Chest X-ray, PA view. Patient: 68 years old, sex M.
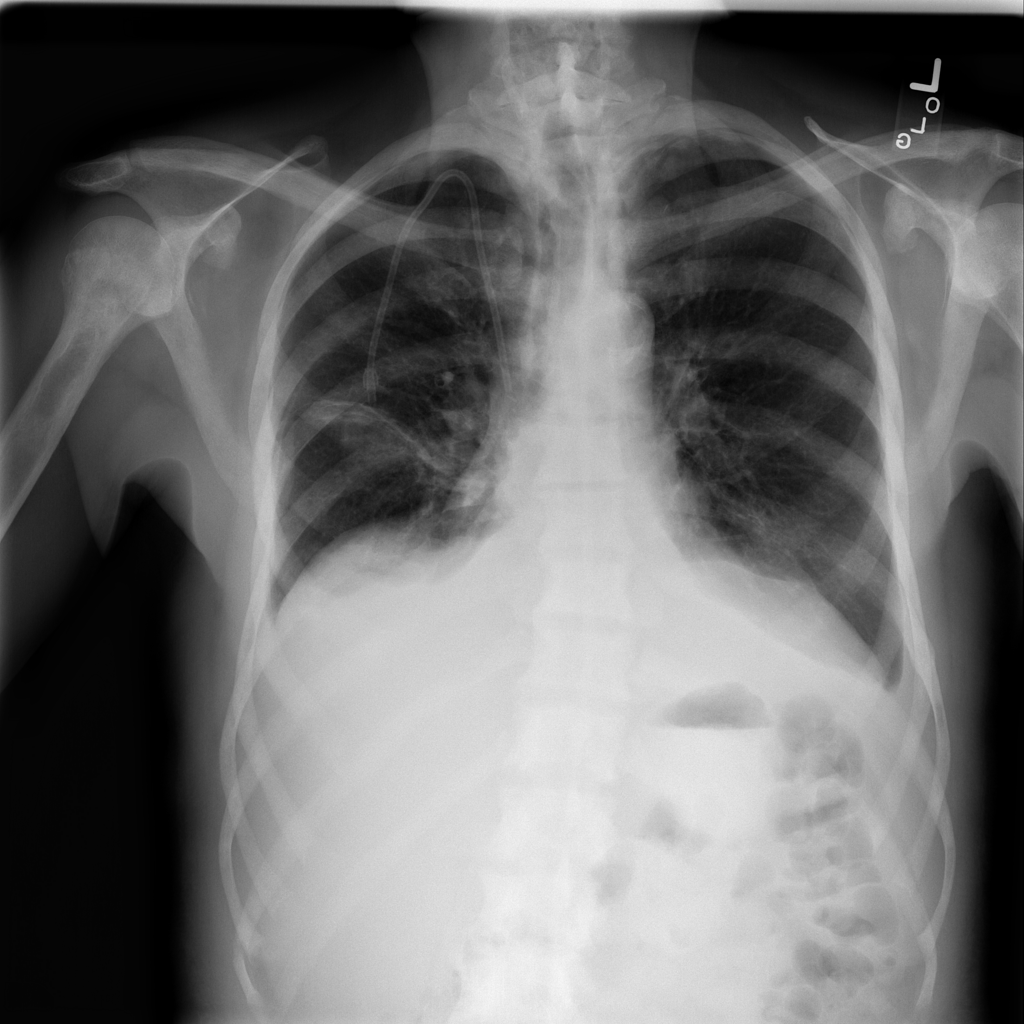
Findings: Effusion